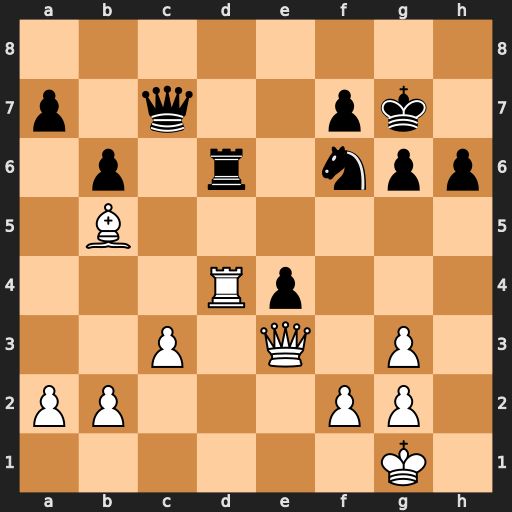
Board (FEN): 8/p1q2pk1/1p1r1npp/1B6/3Rp3/2P1Q1P1/PP3PP1/6K1
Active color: w
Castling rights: -
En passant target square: -
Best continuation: Qf4 Rxd4 Qxc7 Rd1+ Bf1